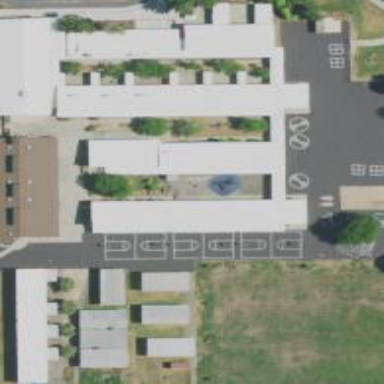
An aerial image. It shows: School.